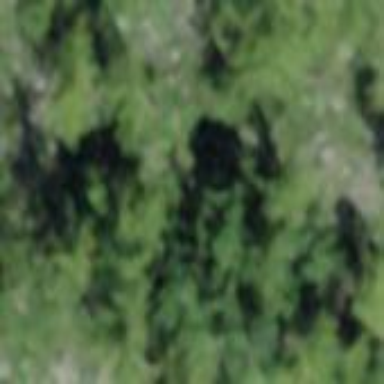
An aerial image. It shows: Forest area.